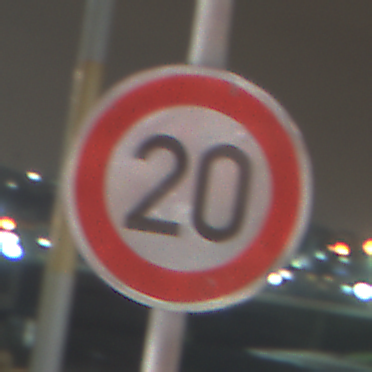
Verkehrszeichen: Geschwindigkeit20
Umgebung: Outdoor, Urban
Tageszeit: Night
Wetter: PartlyCloudy
Licht: Artificial
Jahreszeit: NotSpecified
Kontrast: HighContrast